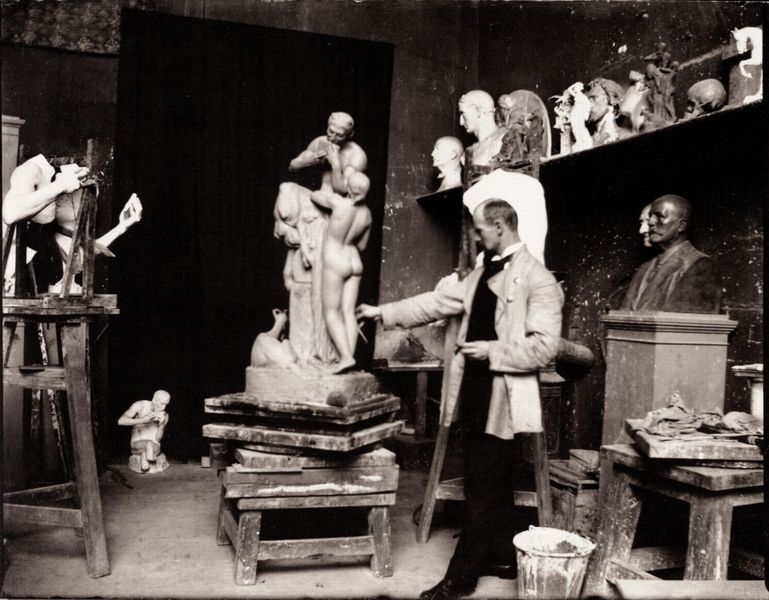
Titel: Walter Schmarje in seinem Atelier
Künstler: Heinrich Zille
Schlagwörter: akt, gruppe, hand, kopf, körper, mann, nackt, schatten, weiß, akte, frau, grau, holz, köpfe, marmor, männer, raum, rücken, schwarz, stuhl, tisch, tür, blick, masse, bart, hose, jacke, regal, wand, arm, schädel, sockel, stein, innenraum, vorhang, boden, auge, figur, kutte, mantel, stoff, decke, klassizismus, skulptur, statue, ton, beine, bein, modell, schuhe, studie, farbe, figuren, detail, büste, glatze, atelier, staffelei, gestell, bildhauerei, bronze, nackte, plastik, podest, rodin, momentaufnahme, foto, fotografie, photographie, schwarz-weiss, künstler, kittel, kunst, photo, flecken, römer, skulpturen, handwerk, werkstatt, plastiken, statuen, stapel, platten, büsten, gips, eimer, steinplatten, akademie, abguß, atellier, plinte, studio, dreckig, werkstadtt, bildhauer, teile, gestelle, messung, werkzeuge, meissel, künstleratelier, messen, stativ, akademia, gipsabguss, marmaor, massnehmen, maßnahmen, replika, schädek, werksaufnahme, frai, schöne skulptur